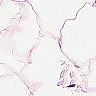
Metastatic tissue present: no